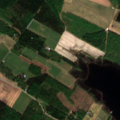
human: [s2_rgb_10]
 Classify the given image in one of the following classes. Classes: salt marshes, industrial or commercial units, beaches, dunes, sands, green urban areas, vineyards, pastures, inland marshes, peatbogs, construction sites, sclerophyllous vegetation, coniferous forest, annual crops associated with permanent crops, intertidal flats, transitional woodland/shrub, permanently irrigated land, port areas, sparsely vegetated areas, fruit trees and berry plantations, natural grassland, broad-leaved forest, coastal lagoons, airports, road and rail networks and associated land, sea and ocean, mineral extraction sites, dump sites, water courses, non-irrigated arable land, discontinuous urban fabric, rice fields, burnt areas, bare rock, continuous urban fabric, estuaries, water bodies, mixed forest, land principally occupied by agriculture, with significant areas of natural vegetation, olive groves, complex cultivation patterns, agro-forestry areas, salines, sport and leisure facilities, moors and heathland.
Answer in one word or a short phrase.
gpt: land principally occupied by agriculture, with significant areas of natural vegetation, broad-leaved forest, coniferous forest, mixed forest, water bodies